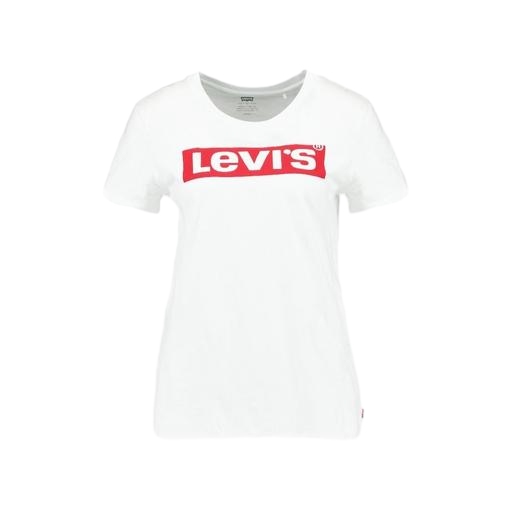
slim crew tee, white logo-print t-shirt, graphic tee, white background